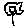
Label: flower